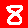
Digit: 8